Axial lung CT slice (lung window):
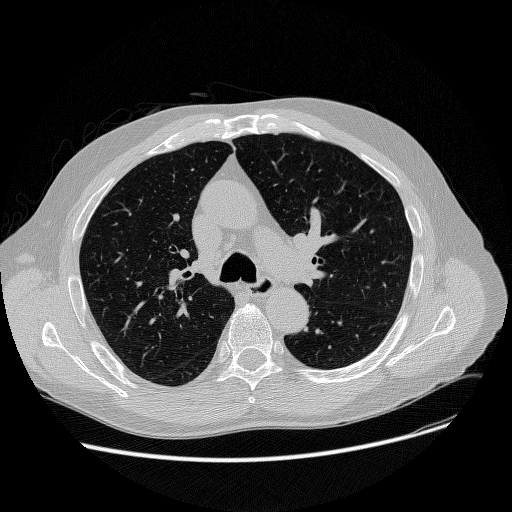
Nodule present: no